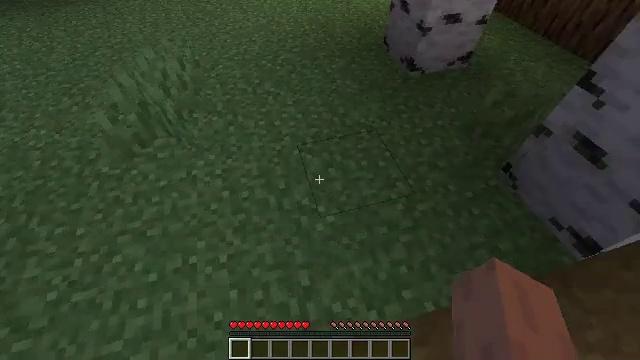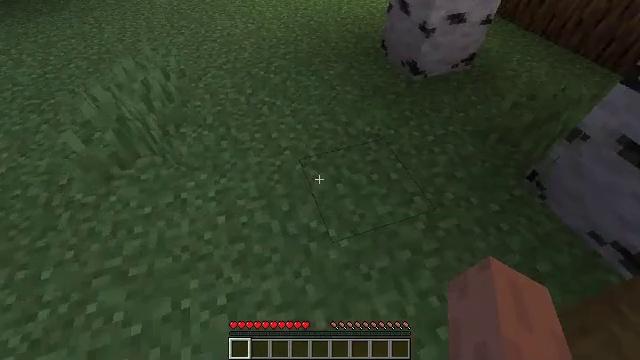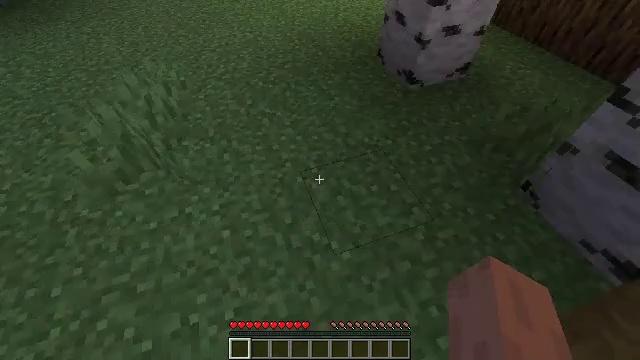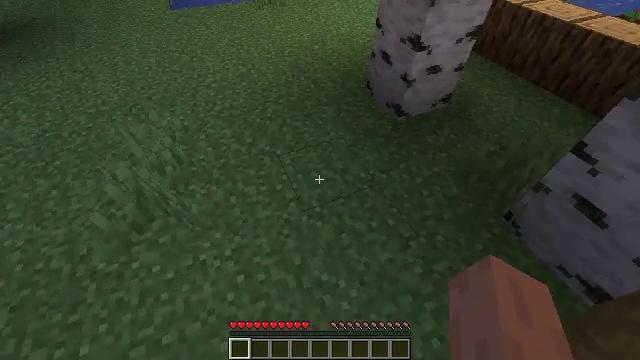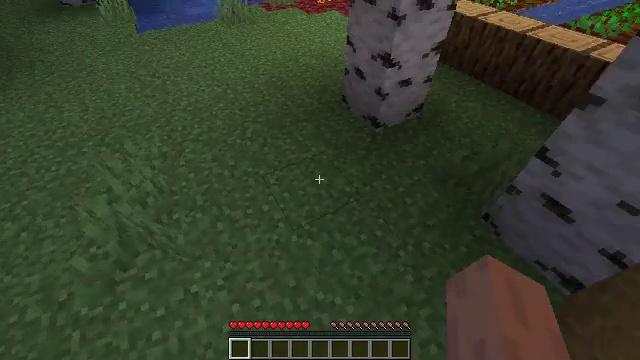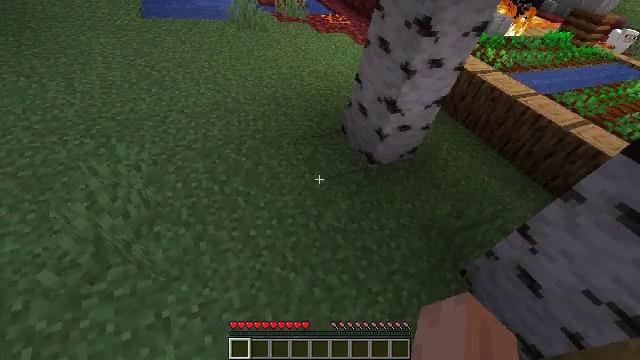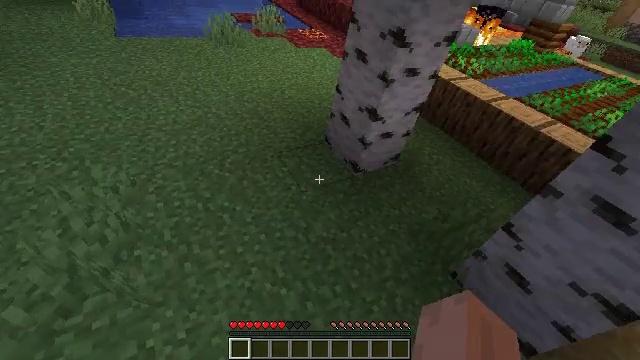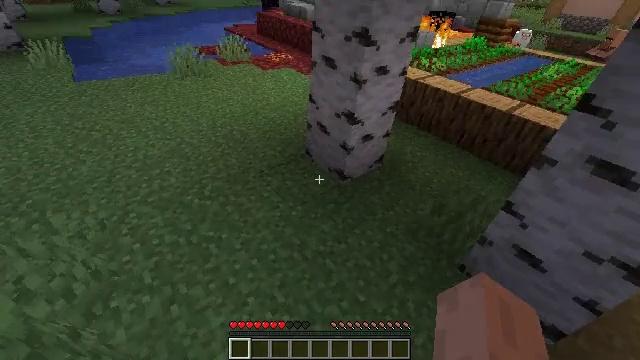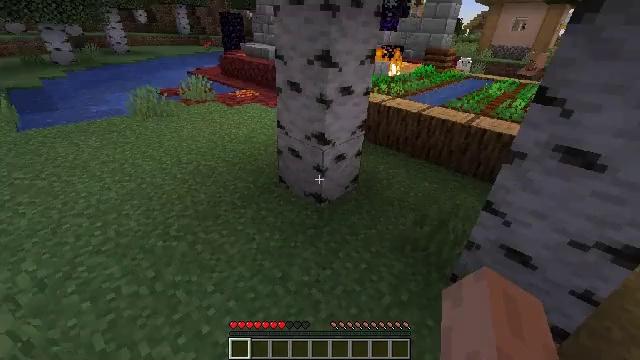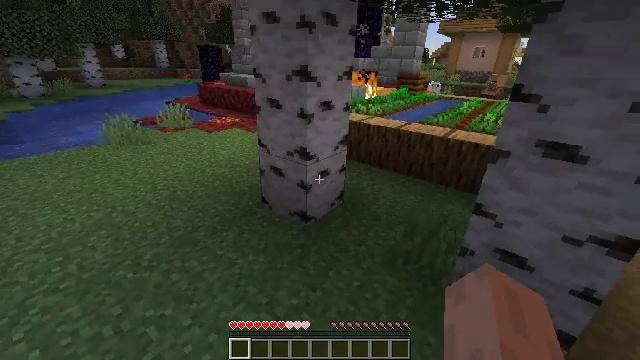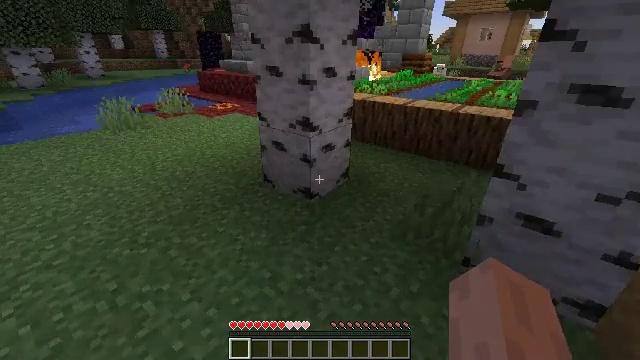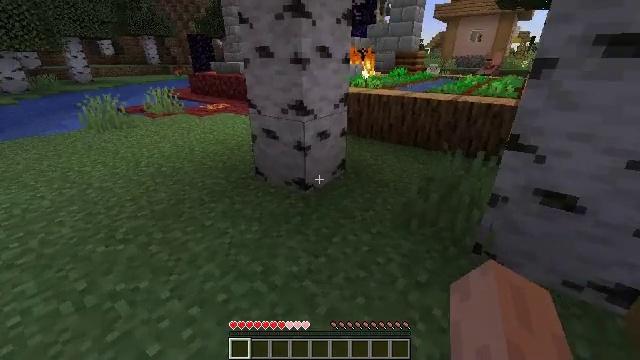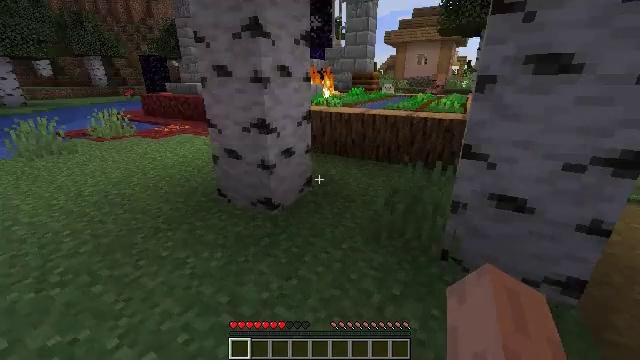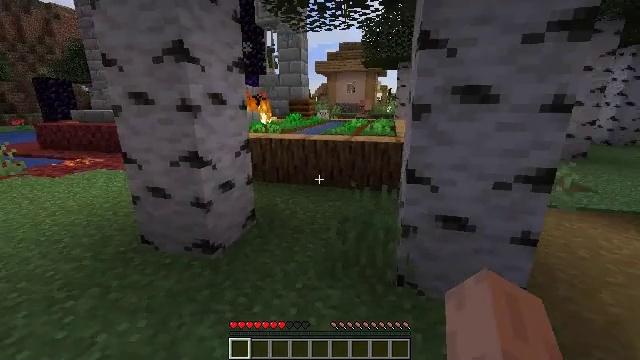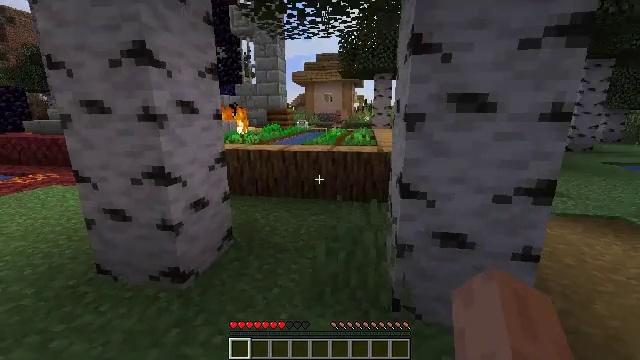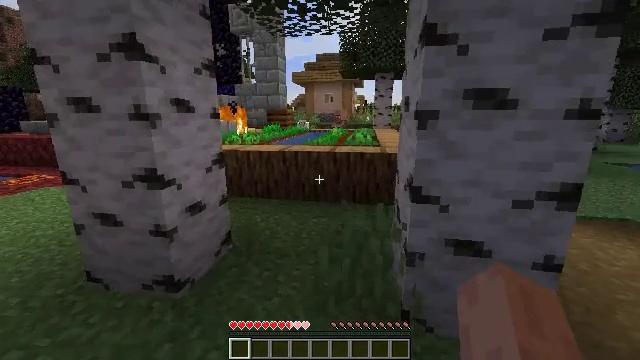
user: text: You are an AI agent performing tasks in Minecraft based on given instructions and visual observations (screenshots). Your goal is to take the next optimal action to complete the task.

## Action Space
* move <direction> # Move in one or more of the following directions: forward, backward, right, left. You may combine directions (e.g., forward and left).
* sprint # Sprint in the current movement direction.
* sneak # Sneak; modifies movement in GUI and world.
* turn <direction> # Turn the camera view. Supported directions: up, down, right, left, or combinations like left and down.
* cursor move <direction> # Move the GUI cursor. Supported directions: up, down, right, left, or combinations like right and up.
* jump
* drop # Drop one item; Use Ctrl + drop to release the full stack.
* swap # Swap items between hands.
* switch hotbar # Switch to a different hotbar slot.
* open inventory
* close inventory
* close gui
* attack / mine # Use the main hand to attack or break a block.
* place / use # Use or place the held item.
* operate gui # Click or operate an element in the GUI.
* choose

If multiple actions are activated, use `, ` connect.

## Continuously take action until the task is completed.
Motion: motion action
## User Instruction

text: Hunt a chicken.
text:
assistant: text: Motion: move forward and move left, turn right and up, jump
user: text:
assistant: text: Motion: move forward and move left, turn right, jump
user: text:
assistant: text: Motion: move forward and move left, turn right and up, jump
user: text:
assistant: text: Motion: move forward, turn right and up, jump
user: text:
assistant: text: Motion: move forward, turn right and up, jump
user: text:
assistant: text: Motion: move forward, turn right and up, jump
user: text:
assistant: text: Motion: move forward, turn right and up, jump
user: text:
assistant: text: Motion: move forward, turn right and up
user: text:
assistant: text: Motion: move forward, turn right and up
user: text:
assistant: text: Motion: move forward, turn down
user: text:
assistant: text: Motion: move forward, turn right and up
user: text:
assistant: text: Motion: move forward, turn right and up
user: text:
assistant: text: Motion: move forward, turn right and up
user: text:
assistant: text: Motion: move forward, turn right and up
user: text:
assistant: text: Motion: move forward
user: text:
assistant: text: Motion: no_op
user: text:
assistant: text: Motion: move forward, turn down
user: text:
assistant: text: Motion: move forward
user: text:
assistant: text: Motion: move forward
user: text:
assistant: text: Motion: move forward, turn left
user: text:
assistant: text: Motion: move forward
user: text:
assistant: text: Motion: move forward, turn left
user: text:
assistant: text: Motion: move forward
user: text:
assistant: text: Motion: move forward, turn left
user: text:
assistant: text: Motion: move forward, turn left and up
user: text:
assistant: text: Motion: move forward, turn left and up
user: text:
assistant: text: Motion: move forward, turn up
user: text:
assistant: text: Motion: move forward
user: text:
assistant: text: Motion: move forward
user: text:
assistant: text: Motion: move forward, turn left and down